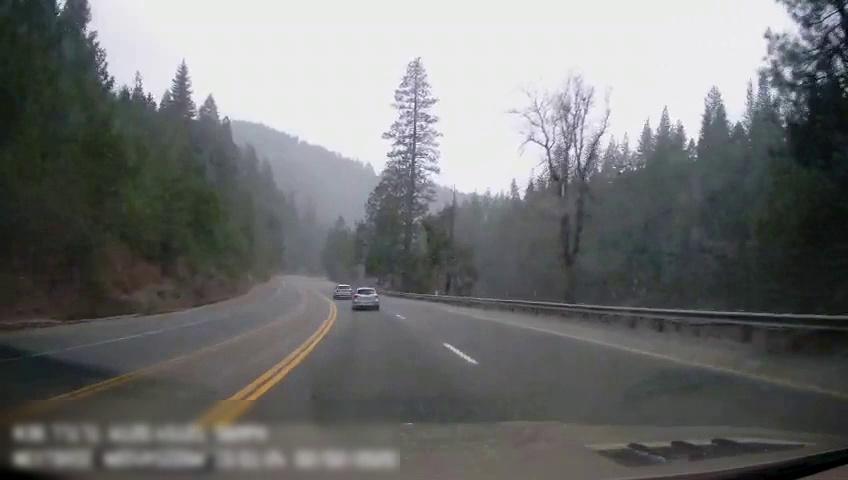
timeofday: Day
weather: Cloudy
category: Drivable Space
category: Vehicles | SUV
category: Vehicles | SUV
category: Lanes | Opposite Lane
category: Lanes | Current Lane
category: Lanes | Current Lane
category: Lanes | Opposite Lane
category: Lanes | Alternate Lane
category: Lanes | Alternate Lane
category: Lanes | Alternate Lane